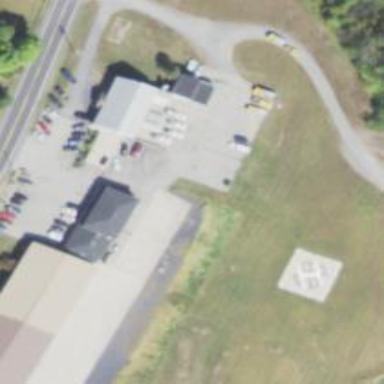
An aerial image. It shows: Image of helipad at airport.